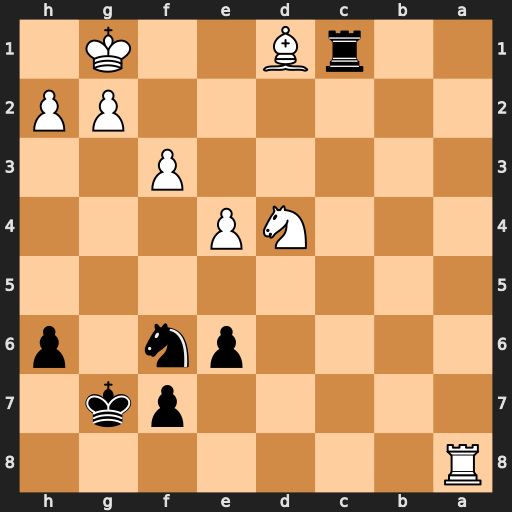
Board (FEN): R7/5pk1/4pn1p/8/3NP3/5P2/6PP/2rB2K1
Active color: b
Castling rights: -
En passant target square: -
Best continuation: Rxd1+ Kf2 Rxd4